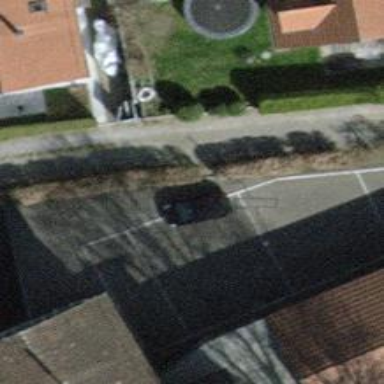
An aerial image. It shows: Entrance with barrier.